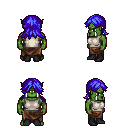
a pixel art fantasy rpg character, male body template, orc, green skin, white sleeveless shirt, robe skirt, blue loose hair, black shoes, four views (front, back, left, right), 2x2 character sprite sheet, small pixel art, hard edges, no anti-aliasing